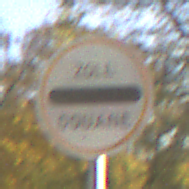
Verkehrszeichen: Zollstelle
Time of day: SunriseSunset
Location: Outdoor (Urban)
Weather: PartlyCloudy
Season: Autumn
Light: Natural